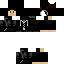
A male human skin with dark skin, wearing brown long hair dressed in a black suit and black pants, featuring a closed mouth.